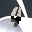
Label: 4